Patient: sex M, age 42
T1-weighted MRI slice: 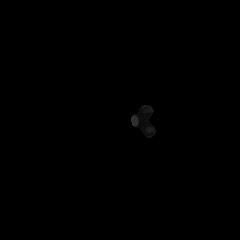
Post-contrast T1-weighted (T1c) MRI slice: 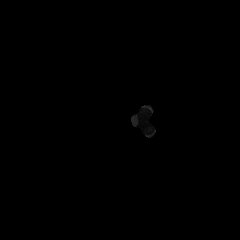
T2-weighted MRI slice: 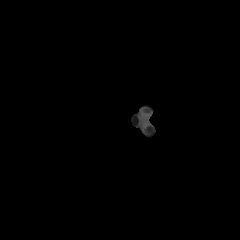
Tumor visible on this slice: no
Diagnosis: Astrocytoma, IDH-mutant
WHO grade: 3